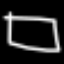
Label: square